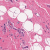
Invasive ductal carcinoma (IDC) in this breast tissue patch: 0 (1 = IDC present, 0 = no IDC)